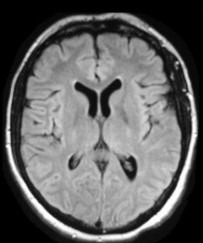
Label: notumor